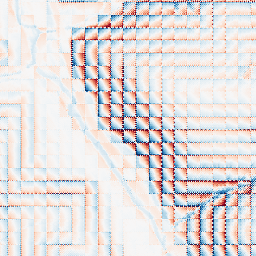
Category: wavelet
Decomposition family: wavelet_biorthogonal
Decomposition parameters: wavelet: bior1.3
level: 4
Upsampling method: regularized
Upsampling parameters: scale: 4
lambda_reg: 0.1
Upsampling scale: 4